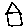
Label: house